Question: I want to transform a csv file. My file looks like that:

I am using the 'opencsv' libary to parse my csv. That is my 'run' method to parse the file:
'''
public void run() throws Exception {
CSVReader reader = new CSVReader(new FileReader(csvFile), ';');
String [] nextLine;
int i = -1;
String fileName = "";
String companyName = "";
String currency = "";
String writerPath;
List<String> returnList = null;
List<String> dateList = null;
while ((nextLine = reader.readNext()) != null && i < 10) {
String[] line = nextLine;
System.out.println(line[0]);
System.out.println(line);
i++;
//fileName of the String
if(!line[0].contains("NULL")) {
fileName = line[0];
}
writerPath = "C:\Users\Desktop\CSVOutput\" + fileName + ".csv";
//write csv file
CSVWriter writer = new CSVWriter(new FileWriter(writerPath), ';');
//write Header
String[] entries = "Name;Date;TotalReturn;Currency".split(";");
writer.writeNext(entries);
//create Content
//companyName of the String
if(!line[1].contains("Name")) {
companyName = line[1];
System.out.println(companyName);
}
//currency
if(!line[2].contains("CURRENCY")) {
currency = line[2];
}
//total returns
returnList = new ArrayList<String>();
if(line[0].contains("NULL")) {
for(int j = 3; j <= line.length; j++) {
returnList.add(line[j]); // EXCPETION COMES HERE!
}
}
//"Name;Date;TotalReturn;Currency"
List<String[]> data = new ArrayList<String[]>();
for(int m = 0; m <= line.length; m++) {
data.add(new String[] {companyName, "lolo", "hereComesTheDateLater", currency});
}
writer.writeAll(data);
//close Writer
writer.close();
}
System.out.println("Done");
}
}
'''
I am getting an
'''
java.lang.ArrayIndexOutOfBoundsException: 3039
at com.TransformCSV.main.ParseCSV.run(ParseCSV.java:78)
at com.TransformCSV.main.ParseCSV.main(ParseCSV.java:20)
'''
at this line: 'returnList.add(line[j]);'?
Why? What are possible ways to fix that?
I really appreciate your answer!
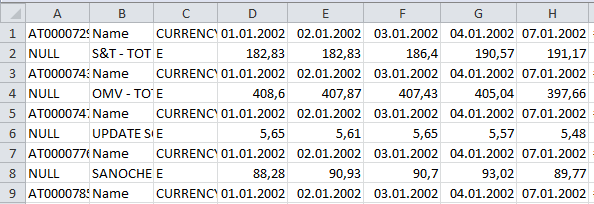
Answer: You want 'j < line.length' and '<='. If there are '10' elements in an Array then there is not an item at index '10' - you only have '0-9'.
Further using loads of variables and assigning them is not the preferred way to parse CSV. Java is an Object Orientated language.
Use an 'Object' to represent each line and bind the line using the <URL>